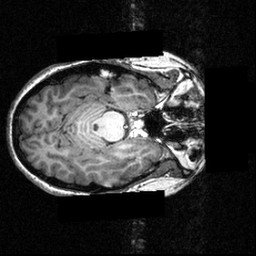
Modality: T1w
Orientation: axial
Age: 16
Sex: female
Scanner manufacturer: siemens
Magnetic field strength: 3.951 T
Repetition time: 1.5 s
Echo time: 0.00335 s